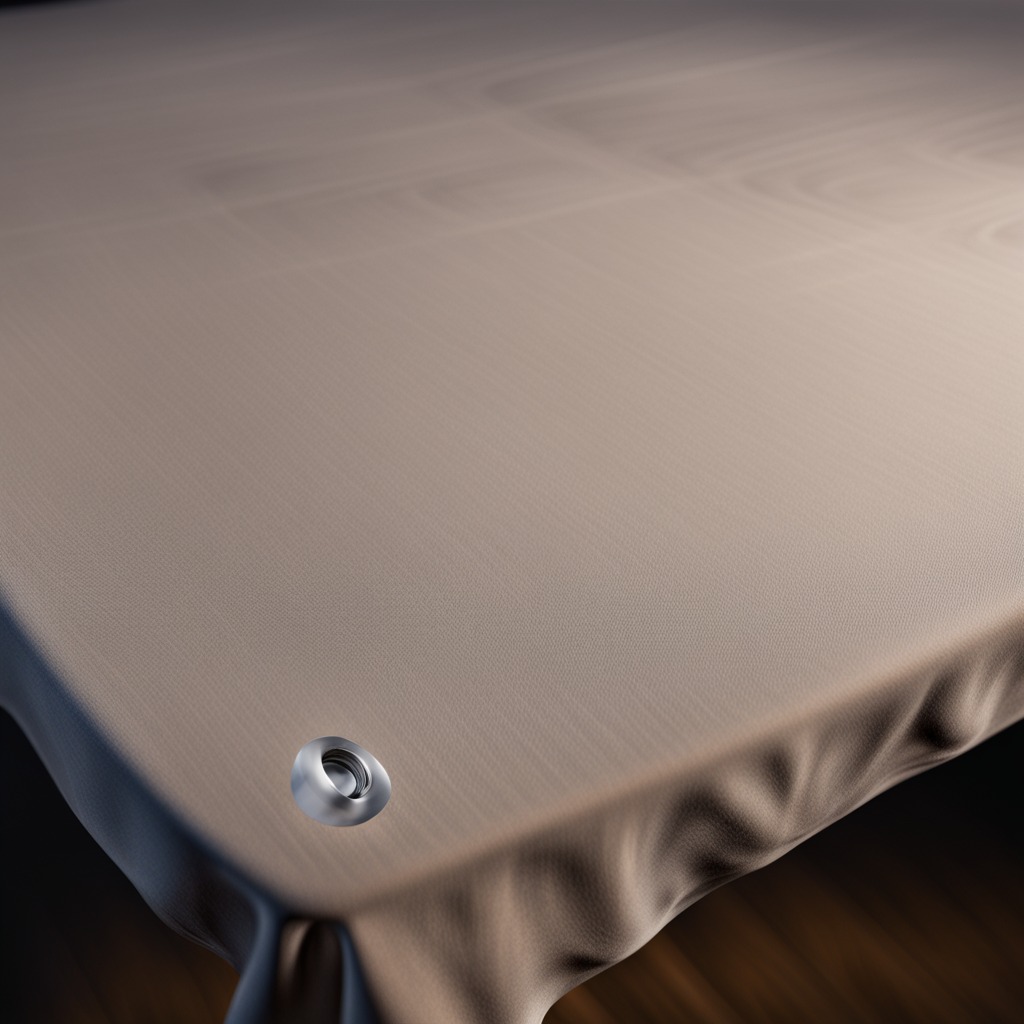
A metal nut lies on the wooden table.